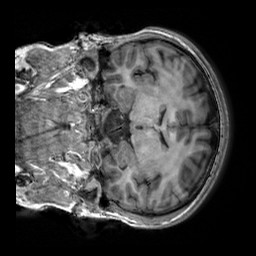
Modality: T1w
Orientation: coronal
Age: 23
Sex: male
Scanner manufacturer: siemens
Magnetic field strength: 3 T
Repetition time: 2.3 s
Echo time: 0.00303 s